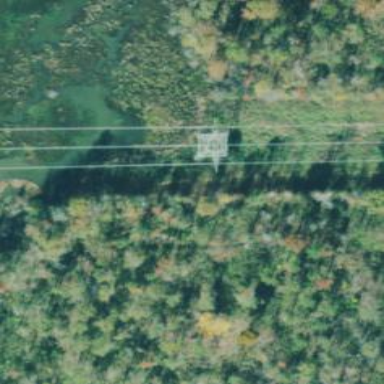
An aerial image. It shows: Lattice structure tower.